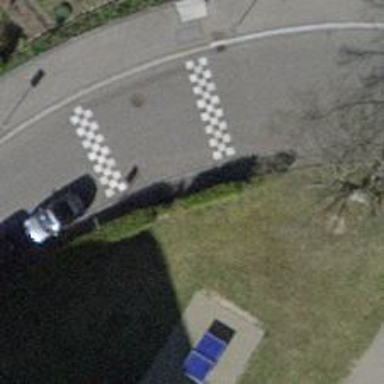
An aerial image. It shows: Raised kerb.